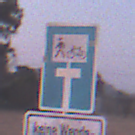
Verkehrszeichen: SackgasseRadverkehrFussgaengerDurchlaessig
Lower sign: HinweisGeaenderteVorfahrtVerkehrsfuehrungVerkehrsregelung3
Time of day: SunriseSunset
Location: Outdoor (Nature)
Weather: Clear
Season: NotSpecified
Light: Natural